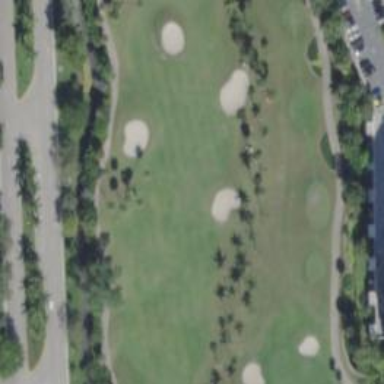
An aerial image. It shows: Golf fairway surrounded by grass.